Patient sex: F
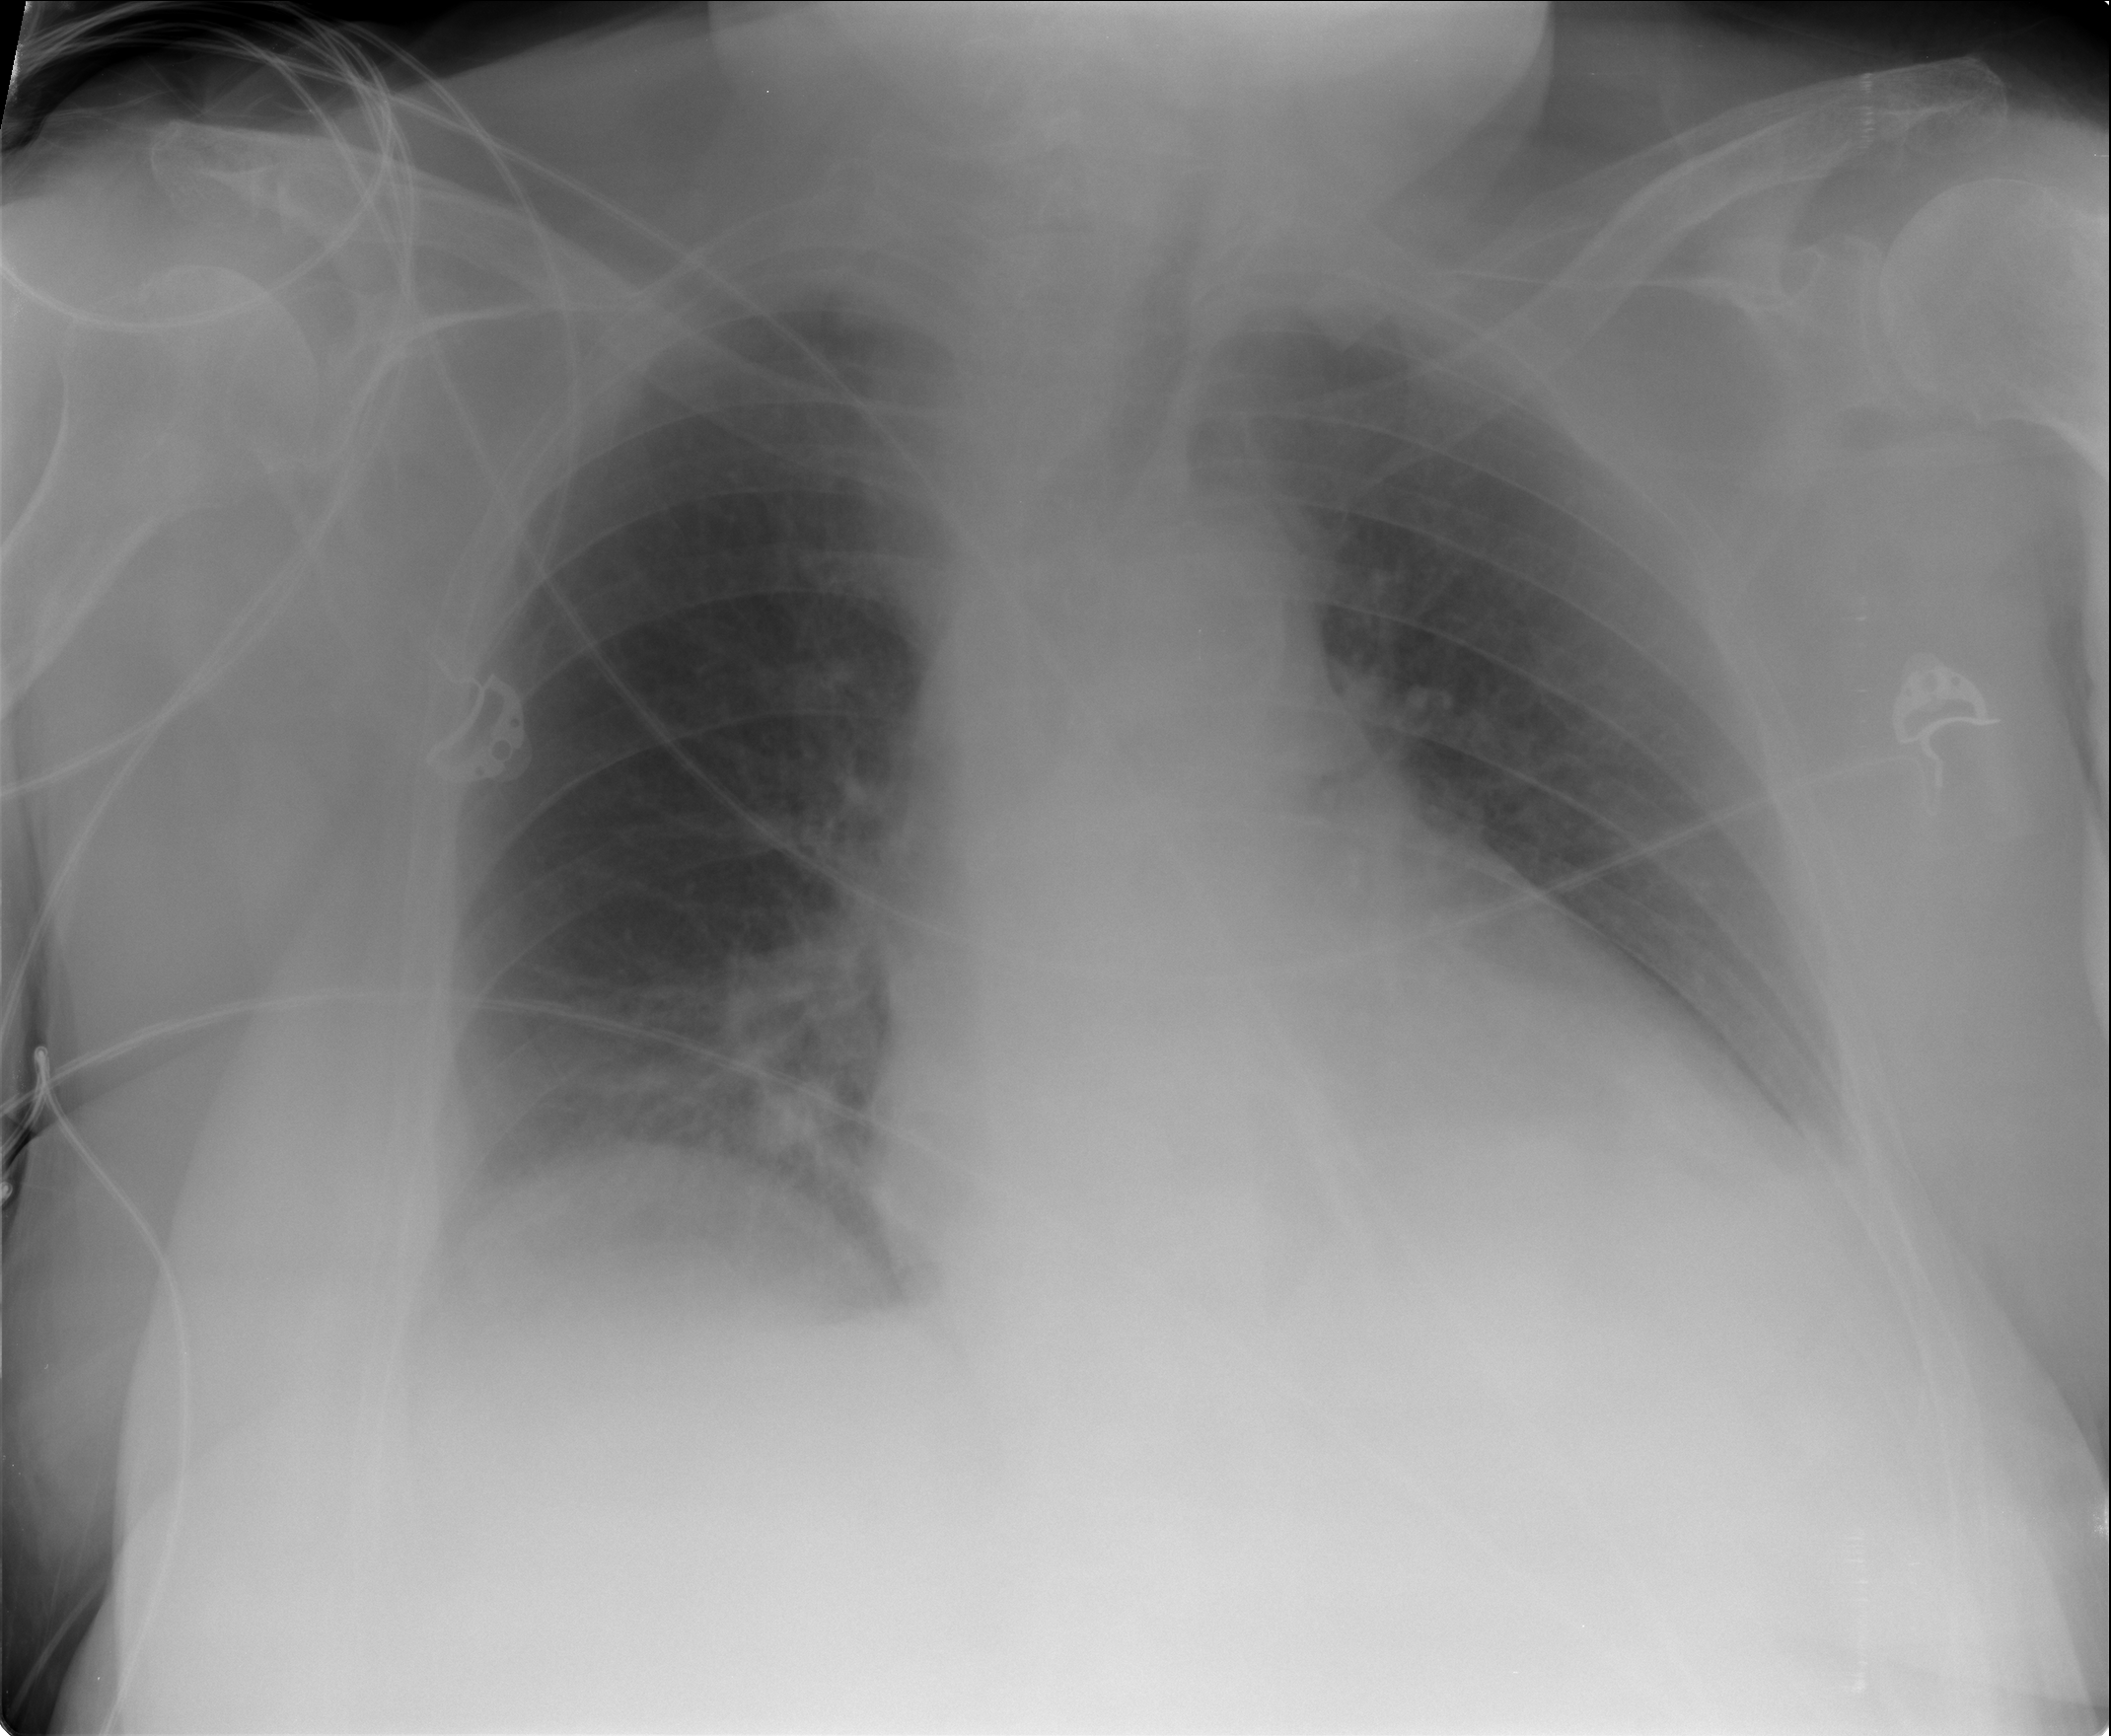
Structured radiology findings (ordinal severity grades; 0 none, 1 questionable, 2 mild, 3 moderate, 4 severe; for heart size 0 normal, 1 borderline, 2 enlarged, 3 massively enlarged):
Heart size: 2
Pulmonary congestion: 2
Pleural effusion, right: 1
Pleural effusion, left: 2
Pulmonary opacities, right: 2
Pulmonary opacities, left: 0
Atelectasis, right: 2
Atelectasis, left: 2